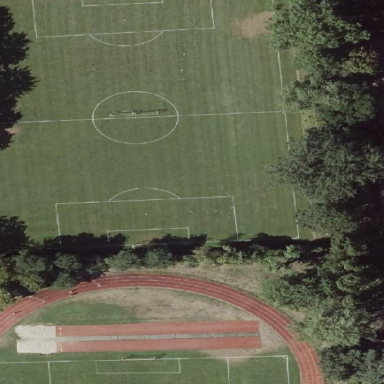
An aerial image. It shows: Multi-sport pitch with grass surface.